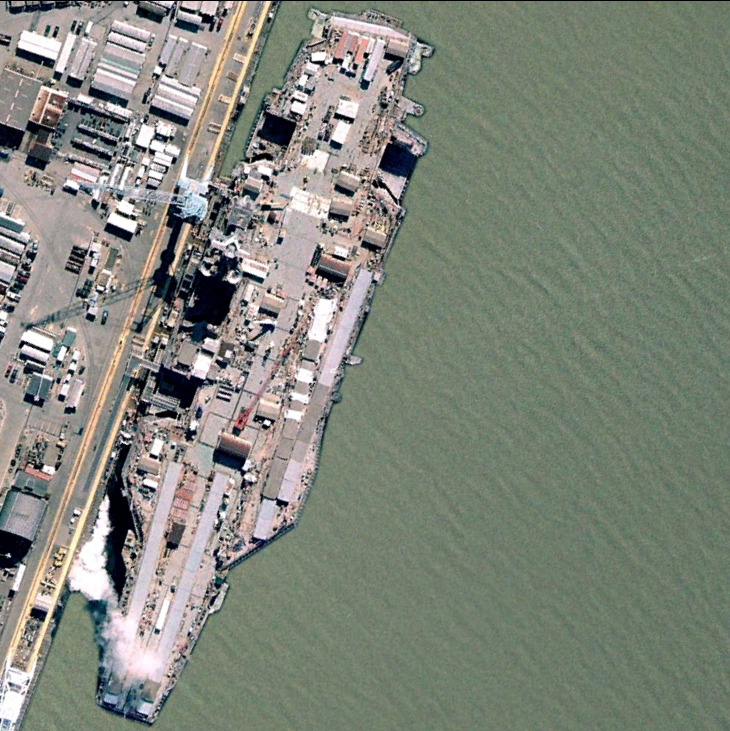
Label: aircraft_carrier